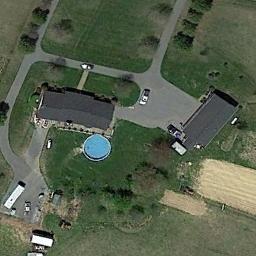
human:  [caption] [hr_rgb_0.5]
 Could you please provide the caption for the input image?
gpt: Several cars are next to the sparse residential .

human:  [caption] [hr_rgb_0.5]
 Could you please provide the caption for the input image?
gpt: In sparse residential areas there are several houses of different sizes and several green trees surrounded by grass .

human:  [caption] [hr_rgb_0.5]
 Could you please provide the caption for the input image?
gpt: The sparse residential is on the grass next to some trees and a road .

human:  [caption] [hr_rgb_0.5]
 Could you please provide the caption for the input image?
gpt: There are several houses on the grass, And behind them are lush woods .

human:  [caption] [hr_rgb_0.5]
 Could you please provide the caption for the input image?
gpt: A sparse residential area with two black buildings on the green meadow .